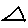
Label: triangle